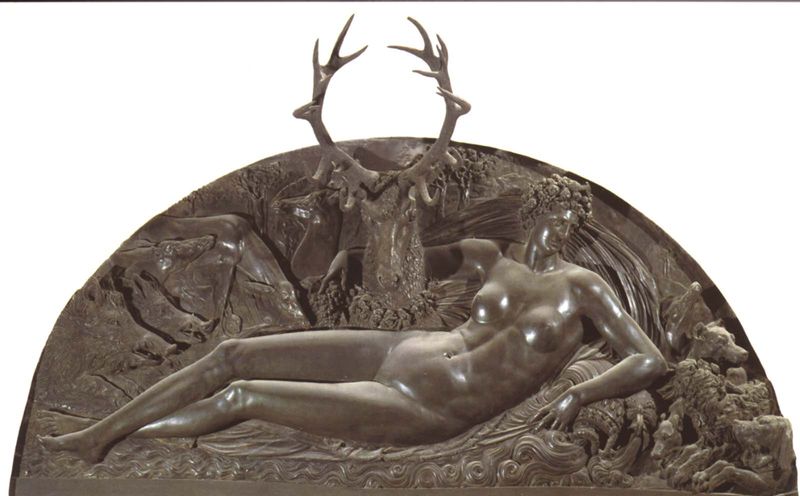
Titel: Die Nymphe von Fontainebleau
Künstler: Benvenuto Cellini
Institution: Paris, Musée du Louvre
Schlagwörter: akt, fuß, hand, körper, nackt, wasser, busen, frau, marmor, dame, hund, hunde, tier, tiere, hände, natur, boden, locken, wald, skulptur, beine, relief, brüste, füße, wellen, liegen, bronze, plastik, bauchnabel, liegend, schaf, göttin, jagd, halbkreis, halbrund, hirsch, hirsche, reh, rehe, griechisch, venus, löwe, wildschwein, geweih, guss, bär, artemis, diana, römisch, geweihe, geischt, keiler, nakct, quellnymphe, umschlingen, relieg, artemnis, rehen, bronzw